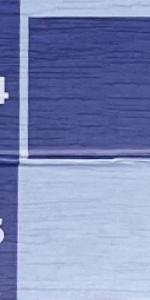
Label: Empty